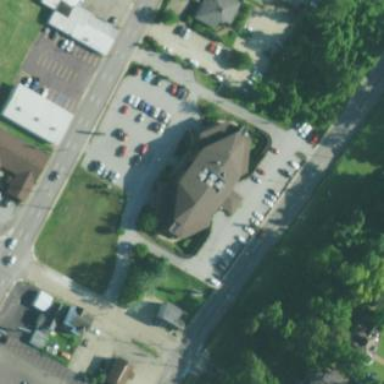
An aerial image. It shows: Commercial building.